Question: Sorry for my question, but can anyone say how can I remove this dots, there is a any shortcur or other way

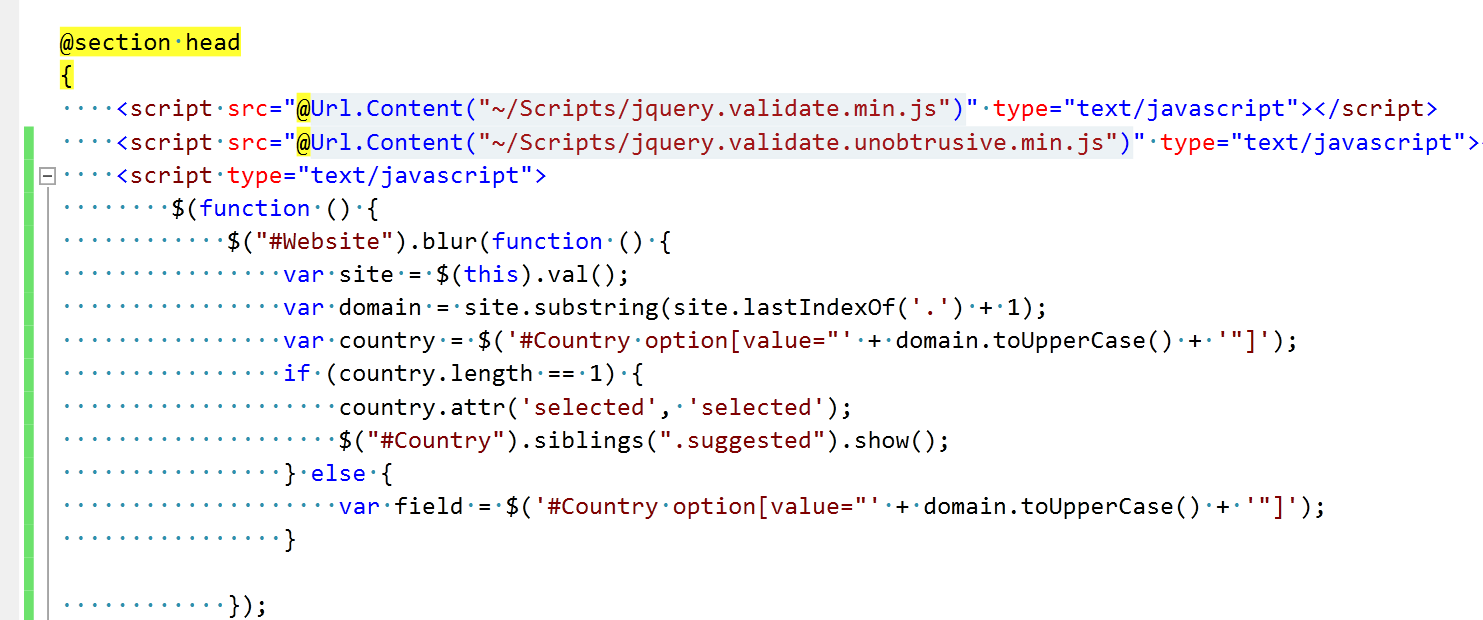
Answer: <URL>, I'd imagine you can use the same menu to disable them again.
If you don't want to click that link, it's under "Edit > Advanced > View White Space"